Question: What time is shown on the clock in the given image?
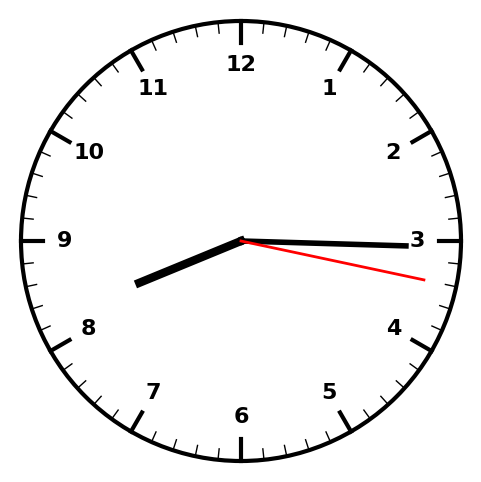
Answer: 08:15:17